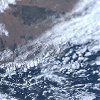
Label: cloud